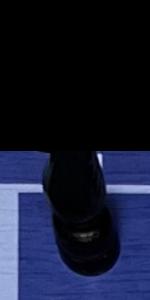
Label: Knight_Black